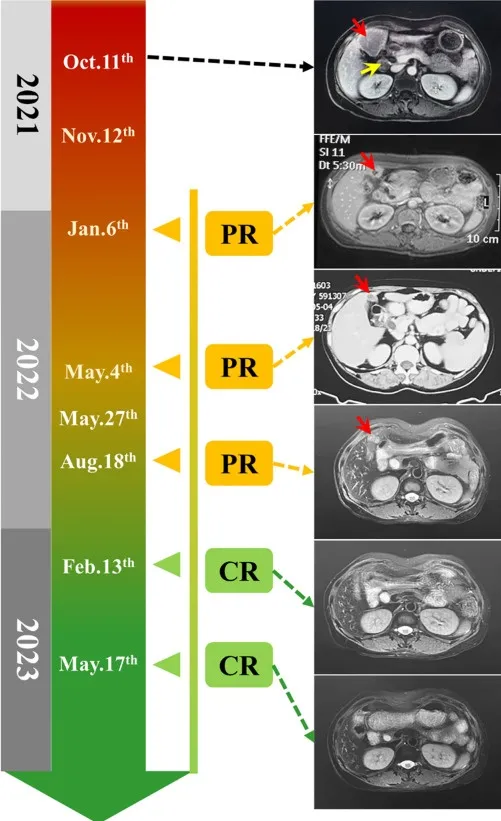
Timeline of the clinical course. Right: MRI and CT images of baseline (12 November, 2021) and after therapy (red array: metastatic cancer in the liver, yellow array: metastatic lymphoma nodes).
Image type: radiology (mri)